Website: lowes
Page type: customer-info-address
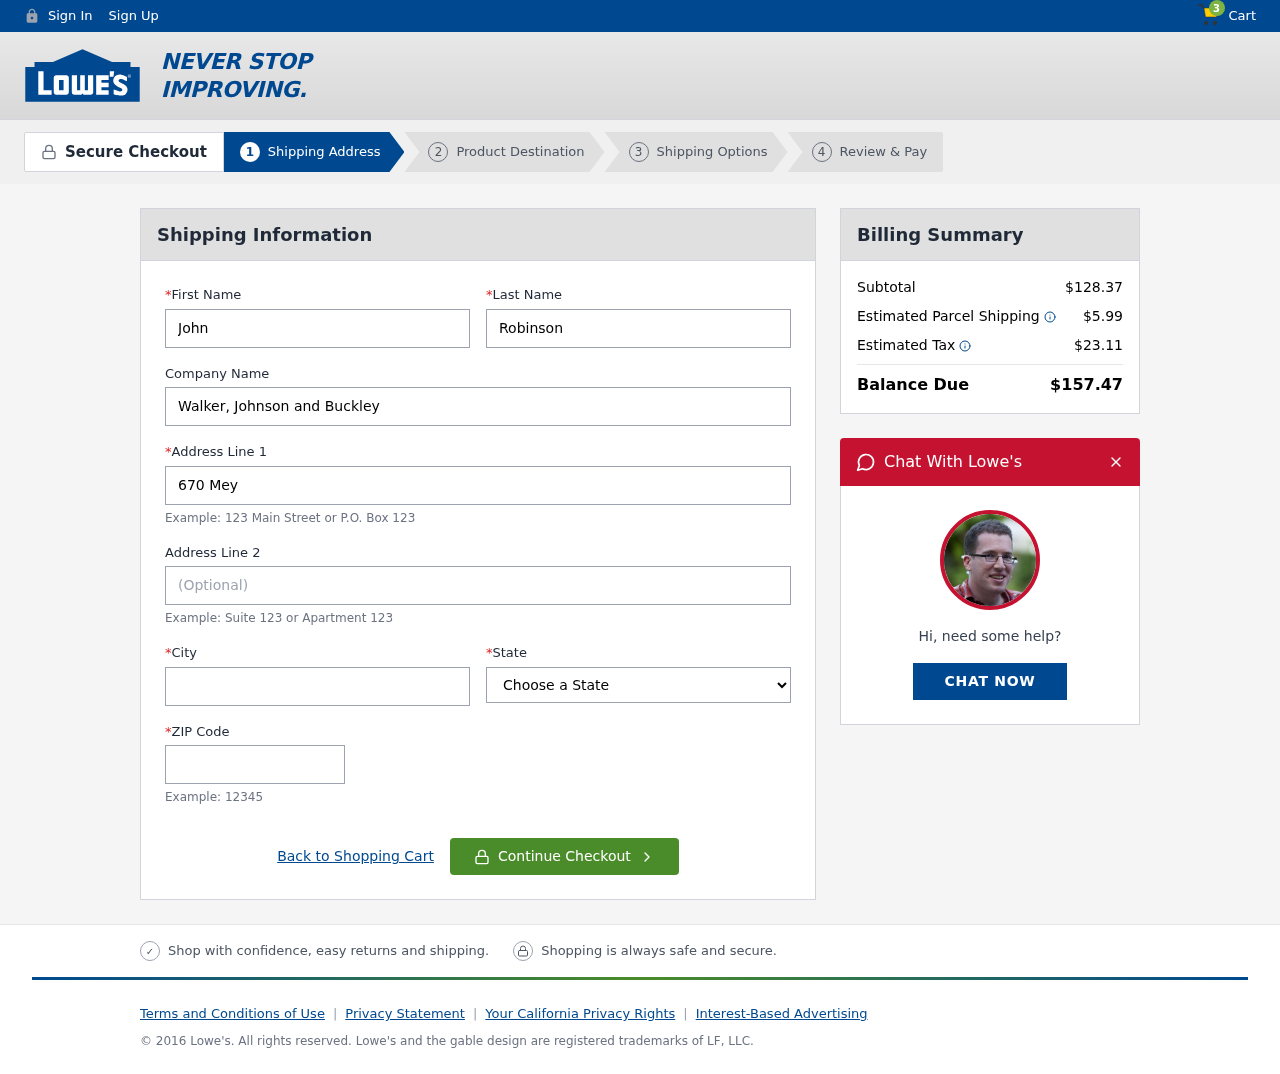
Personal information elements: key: PII_CITY
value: Lake Stephanie
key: PII_COMPANY
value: Walker, Johnson and Buckley
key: PII_FIRSTNAME
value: John
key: PII_LASTNAME
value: Robinson
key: PII_POSTCODE
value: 78332
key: PII_STATE
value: Massachusetts
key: PII_STREET
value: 670 Meyer Unions
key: PII_STREET2
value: Apt. 347
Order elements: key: ORDER_NUM_ITEMS
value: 3
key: ORDER_SUBTOTAL
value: $128.37
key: ORDER_SHIPPING_COST
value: $5.99
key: ORDER_TAX
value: $23.11
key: ORDER_TOTAL
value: $157.47